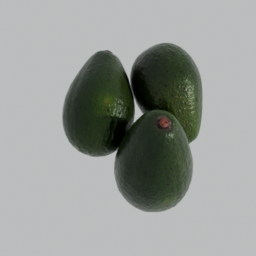
Label: nature